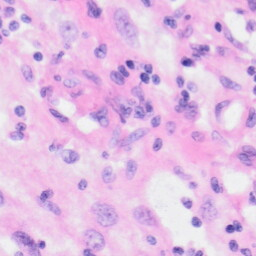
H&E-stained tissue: Kidney